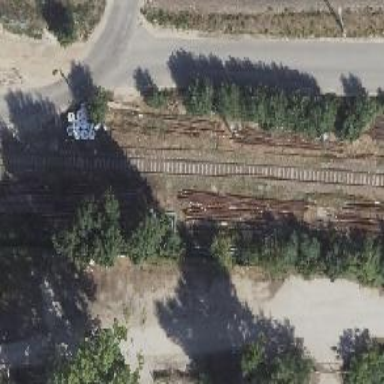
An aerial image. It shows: Railway yard.